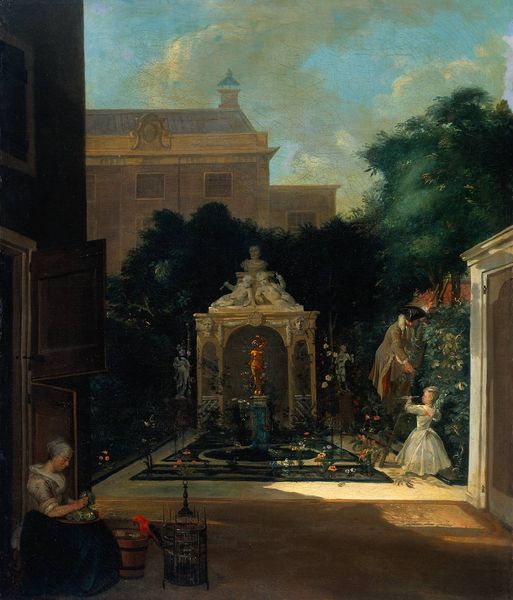
Titel: Ein Amsterdamer Stadtgarten
Künstler: Cornelis Troost
Standort: Amsterdam
Institution: Rijksmuseum
Schlagwörter: baum, blau, blätter, dunkel, gemälde, gott, himmel, mann, schatten, vogel, weiß, wolken, bäume, frauen, grün, menschen, mädchen, ocker, sitzen, stadt, ausschnitt, blumen, braun, fenster, frau, grau, hell, holz, hut, kleid, licht, schwarz, szene, säule, tür, anlage, dach, dame, gebäude, haus, park, rosen, rot, schloss, wolke, beige, rock, wand, architektur, barock, dienerin, mensch, sockel, herr, instrument, häuser, busch, kirche, sonne, boden, figur, mantel, reich, sitzend, familie, kind, mutter, tochter, vater, blatt, musik, pflanze, pflanzen, rokoko, schön, arbeit, brunnen, fensterläden, kamin, engel, garten, gemüse, skulptur, statue, pflücken, dutt, farbig, magd, fassade, arbeiten, ernte, giebel, hecke, hof, läden, platz, figuren, romantik, leiter, dekoration, handarbeit, detail, maler, korb, tor, eingang, nische, spitzweg, fensterladen, innenhof, glaube, hauswand, palazzo, denkmal, brille, friedhof, dreispitz, fass, hausfrau, wappen, statuen, residenz, grotte, beet, beete, gärtner, baldachin, parterre, tempel, konche, pavillon, bottich, hausarbeit, käfig, papagei, privat, eimer, pavillion, putti, laube, flötistin, monument, barockgarten, bottichbaum, tempelchen, lustgarten, grauhaarig, weißes kleid, arbeiterin, nobel, großeltern, 18. jahrhundert, hausmutter